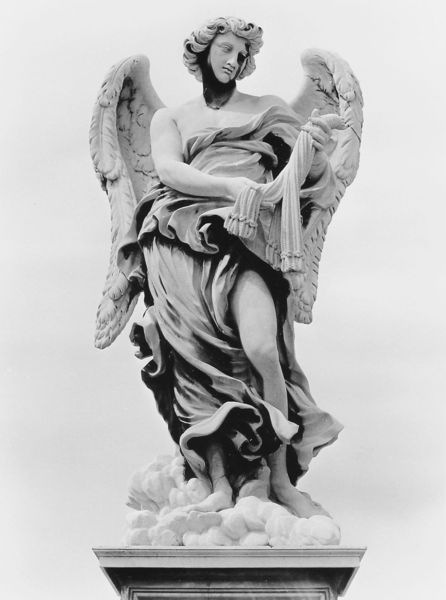
Titel: Engel mit Peitsche
Künstler: Lazzaro Morelli
Standort: Rom, Engelsbrücke (EU - I - Latium)
Schlagwörter: flügel, hand, kopf, schatten, grau, marmor, schwarz, weiss, zeichnung, blick, schal, tuch, wolke, arm, falten, federn, gesicht, halten, sockel, stehen, wind, gewand, stoff, tücher, gewänder, schultern, engel, skulptur, statue, beine, bein, wehen, column, feathers, religious, robes, white, black, dress, face, gray, grey, hair, nose, robe, woman, realistisch, knie, foto, denkmal, betrachten, untersicht, angel, cloud, clouds, heaven, man, nude, stone, hyperrealismus, boy, feet, metal, sash, winden, fabric, mouth, scarf, fly, photo, sculpture, wings, standbild, cherub, drapery, marble, arms, clothes, skultpur, eye, legs, goddess, winged, towel, carving, pedestal, hold, photograph, staue, knee, leg, holy, plinth, heavenly, holding, marbel, trompe l'oeil, curly, carved, hair', stature, damaged, seraphim, cherubim, robed, led, musuem